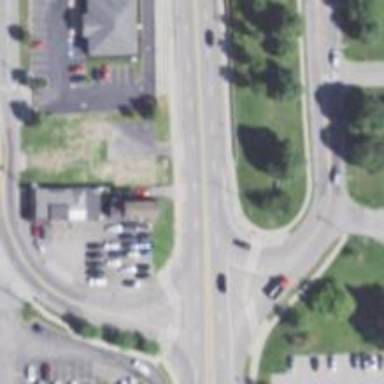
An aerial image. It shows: Secondary road with separate asphalt sidewalk.